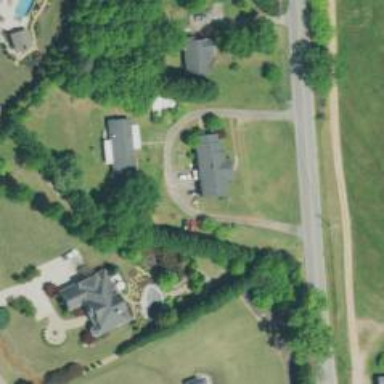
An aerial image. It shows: Driveway.